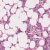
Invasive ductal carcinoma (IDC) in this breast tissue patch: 1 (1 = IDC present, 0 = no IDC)